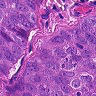
Metastatic tissue present: yes